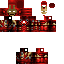
A male human skin with dark skin, wearing brown helmet dressed in a red suit and red pants, featuring a closed mouth.